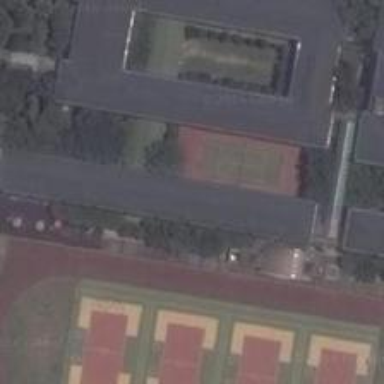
The playground is located in a narrow gap between buildings of different styles .